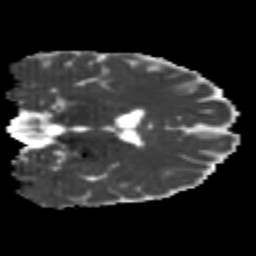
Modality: MD
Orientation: coronal
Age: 21
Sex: male
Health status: healthy
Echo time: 0.074 s